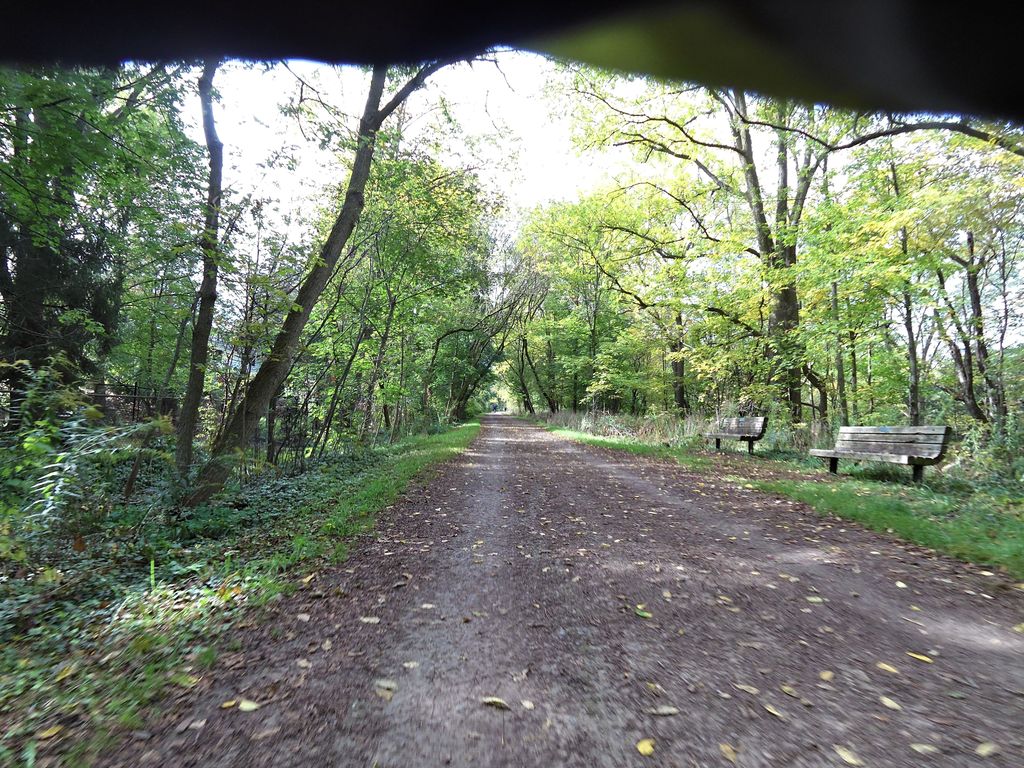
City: hamilton